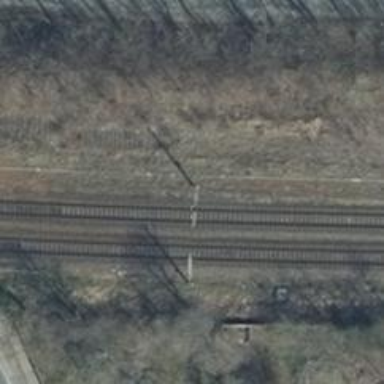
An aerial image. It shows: Railway milestone with catenary mast.